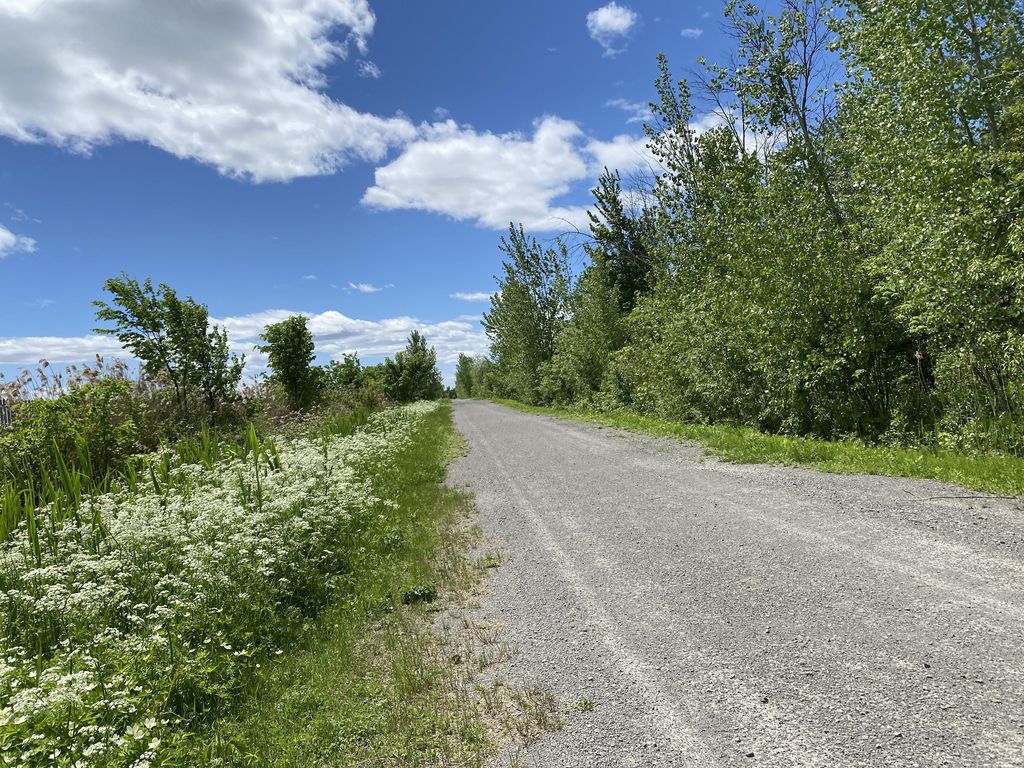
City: montreal